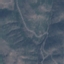
Label: HerbaceousVegetation